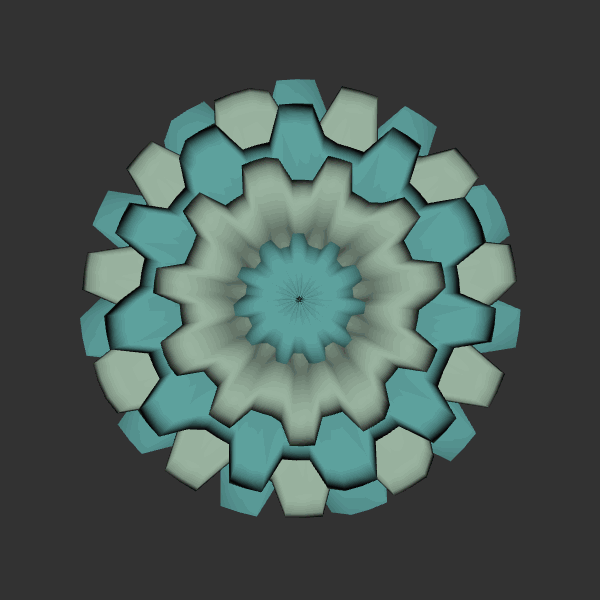
Background: dark